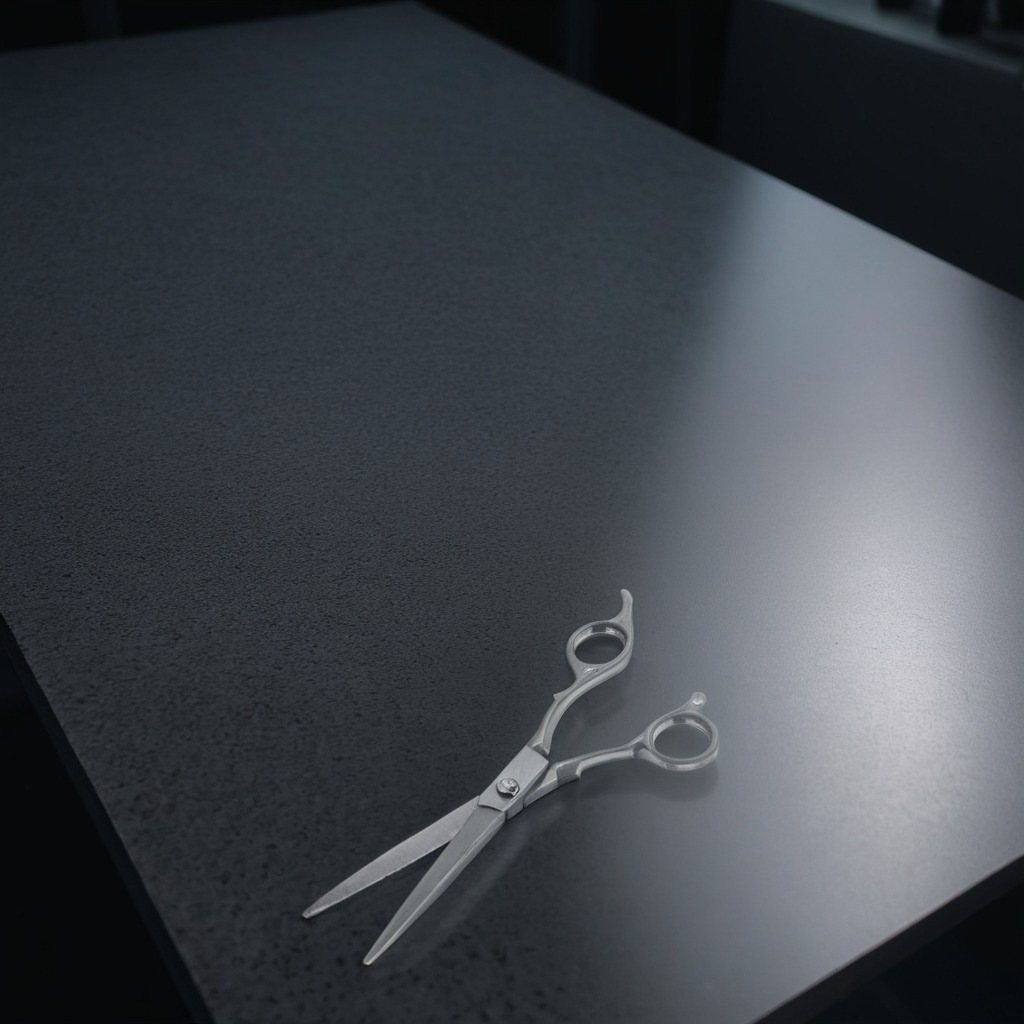
A scissor lies on a clean granite table inside a workshop at night dim ambient light soft shadows worn but